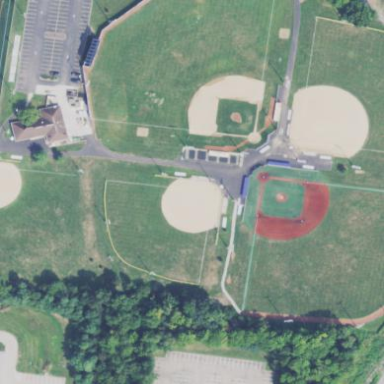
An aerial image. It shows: Baseball pitch for leisure and sports activities.